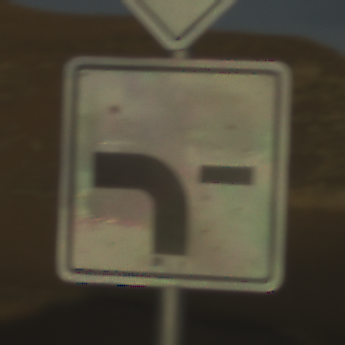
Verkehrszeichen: VerlaufVorfahrtsstrasse6
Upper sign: Vorfahrtsstrasse
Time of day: SunriseSunset
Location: Outdoor (Nature)
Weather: PartlyCloudy
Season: NotSpecified
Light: Natural